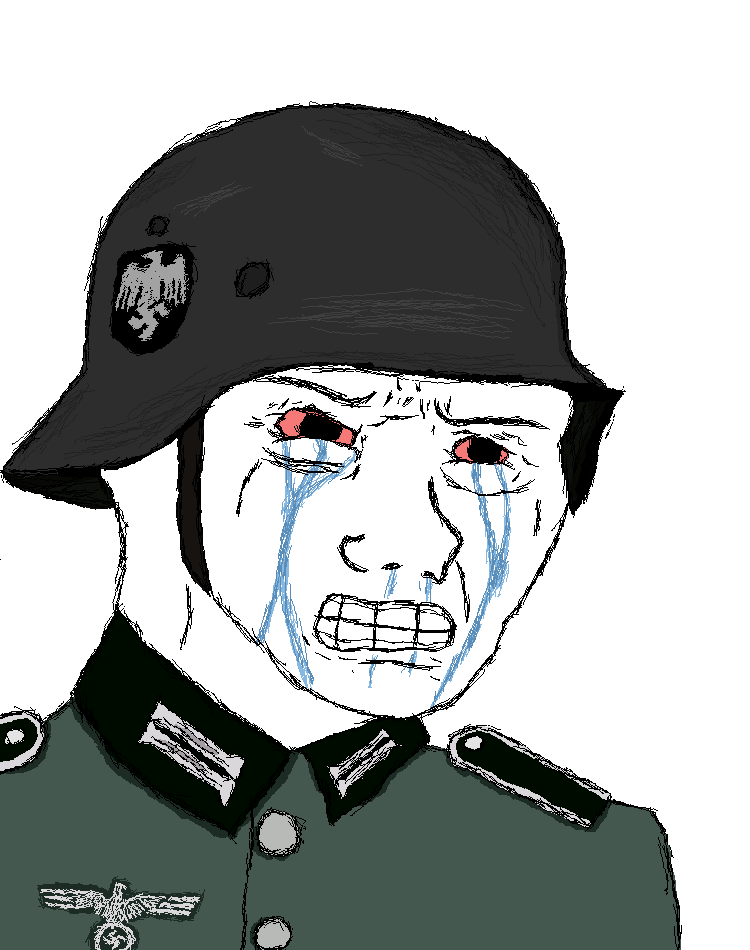
Label: 5_Crying_Wojak